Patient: sex M, age 52
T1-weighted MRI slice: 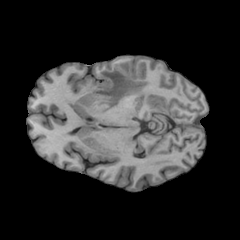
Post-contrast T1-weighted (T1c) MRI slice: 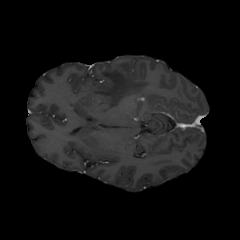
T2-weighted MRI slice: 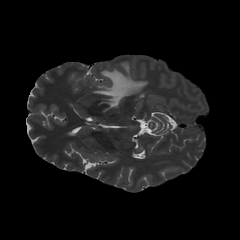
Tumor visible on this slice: yes
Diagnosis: Glioblastoma, IDH-wildtype
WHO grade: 4